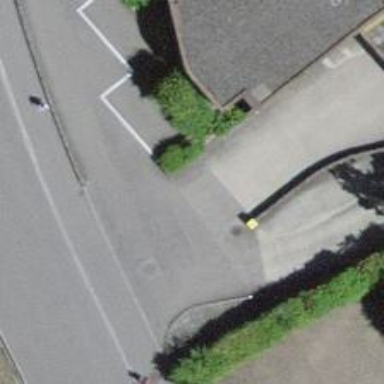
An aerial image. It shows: Post box is visible.